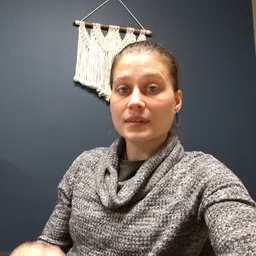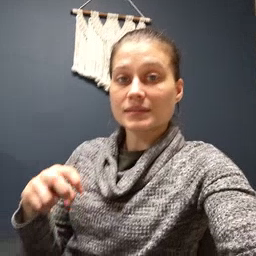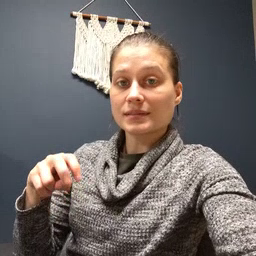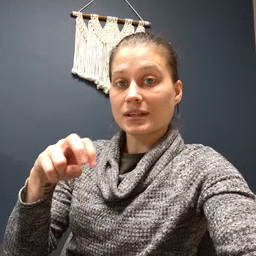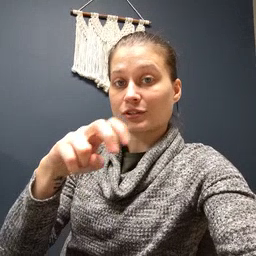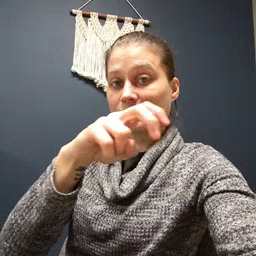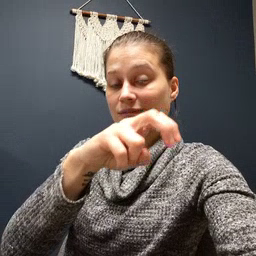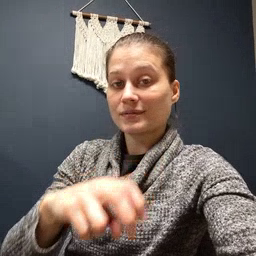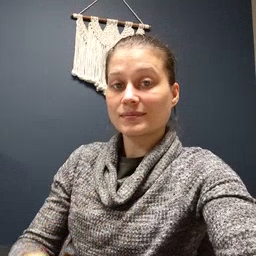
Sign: stairs